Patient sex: F
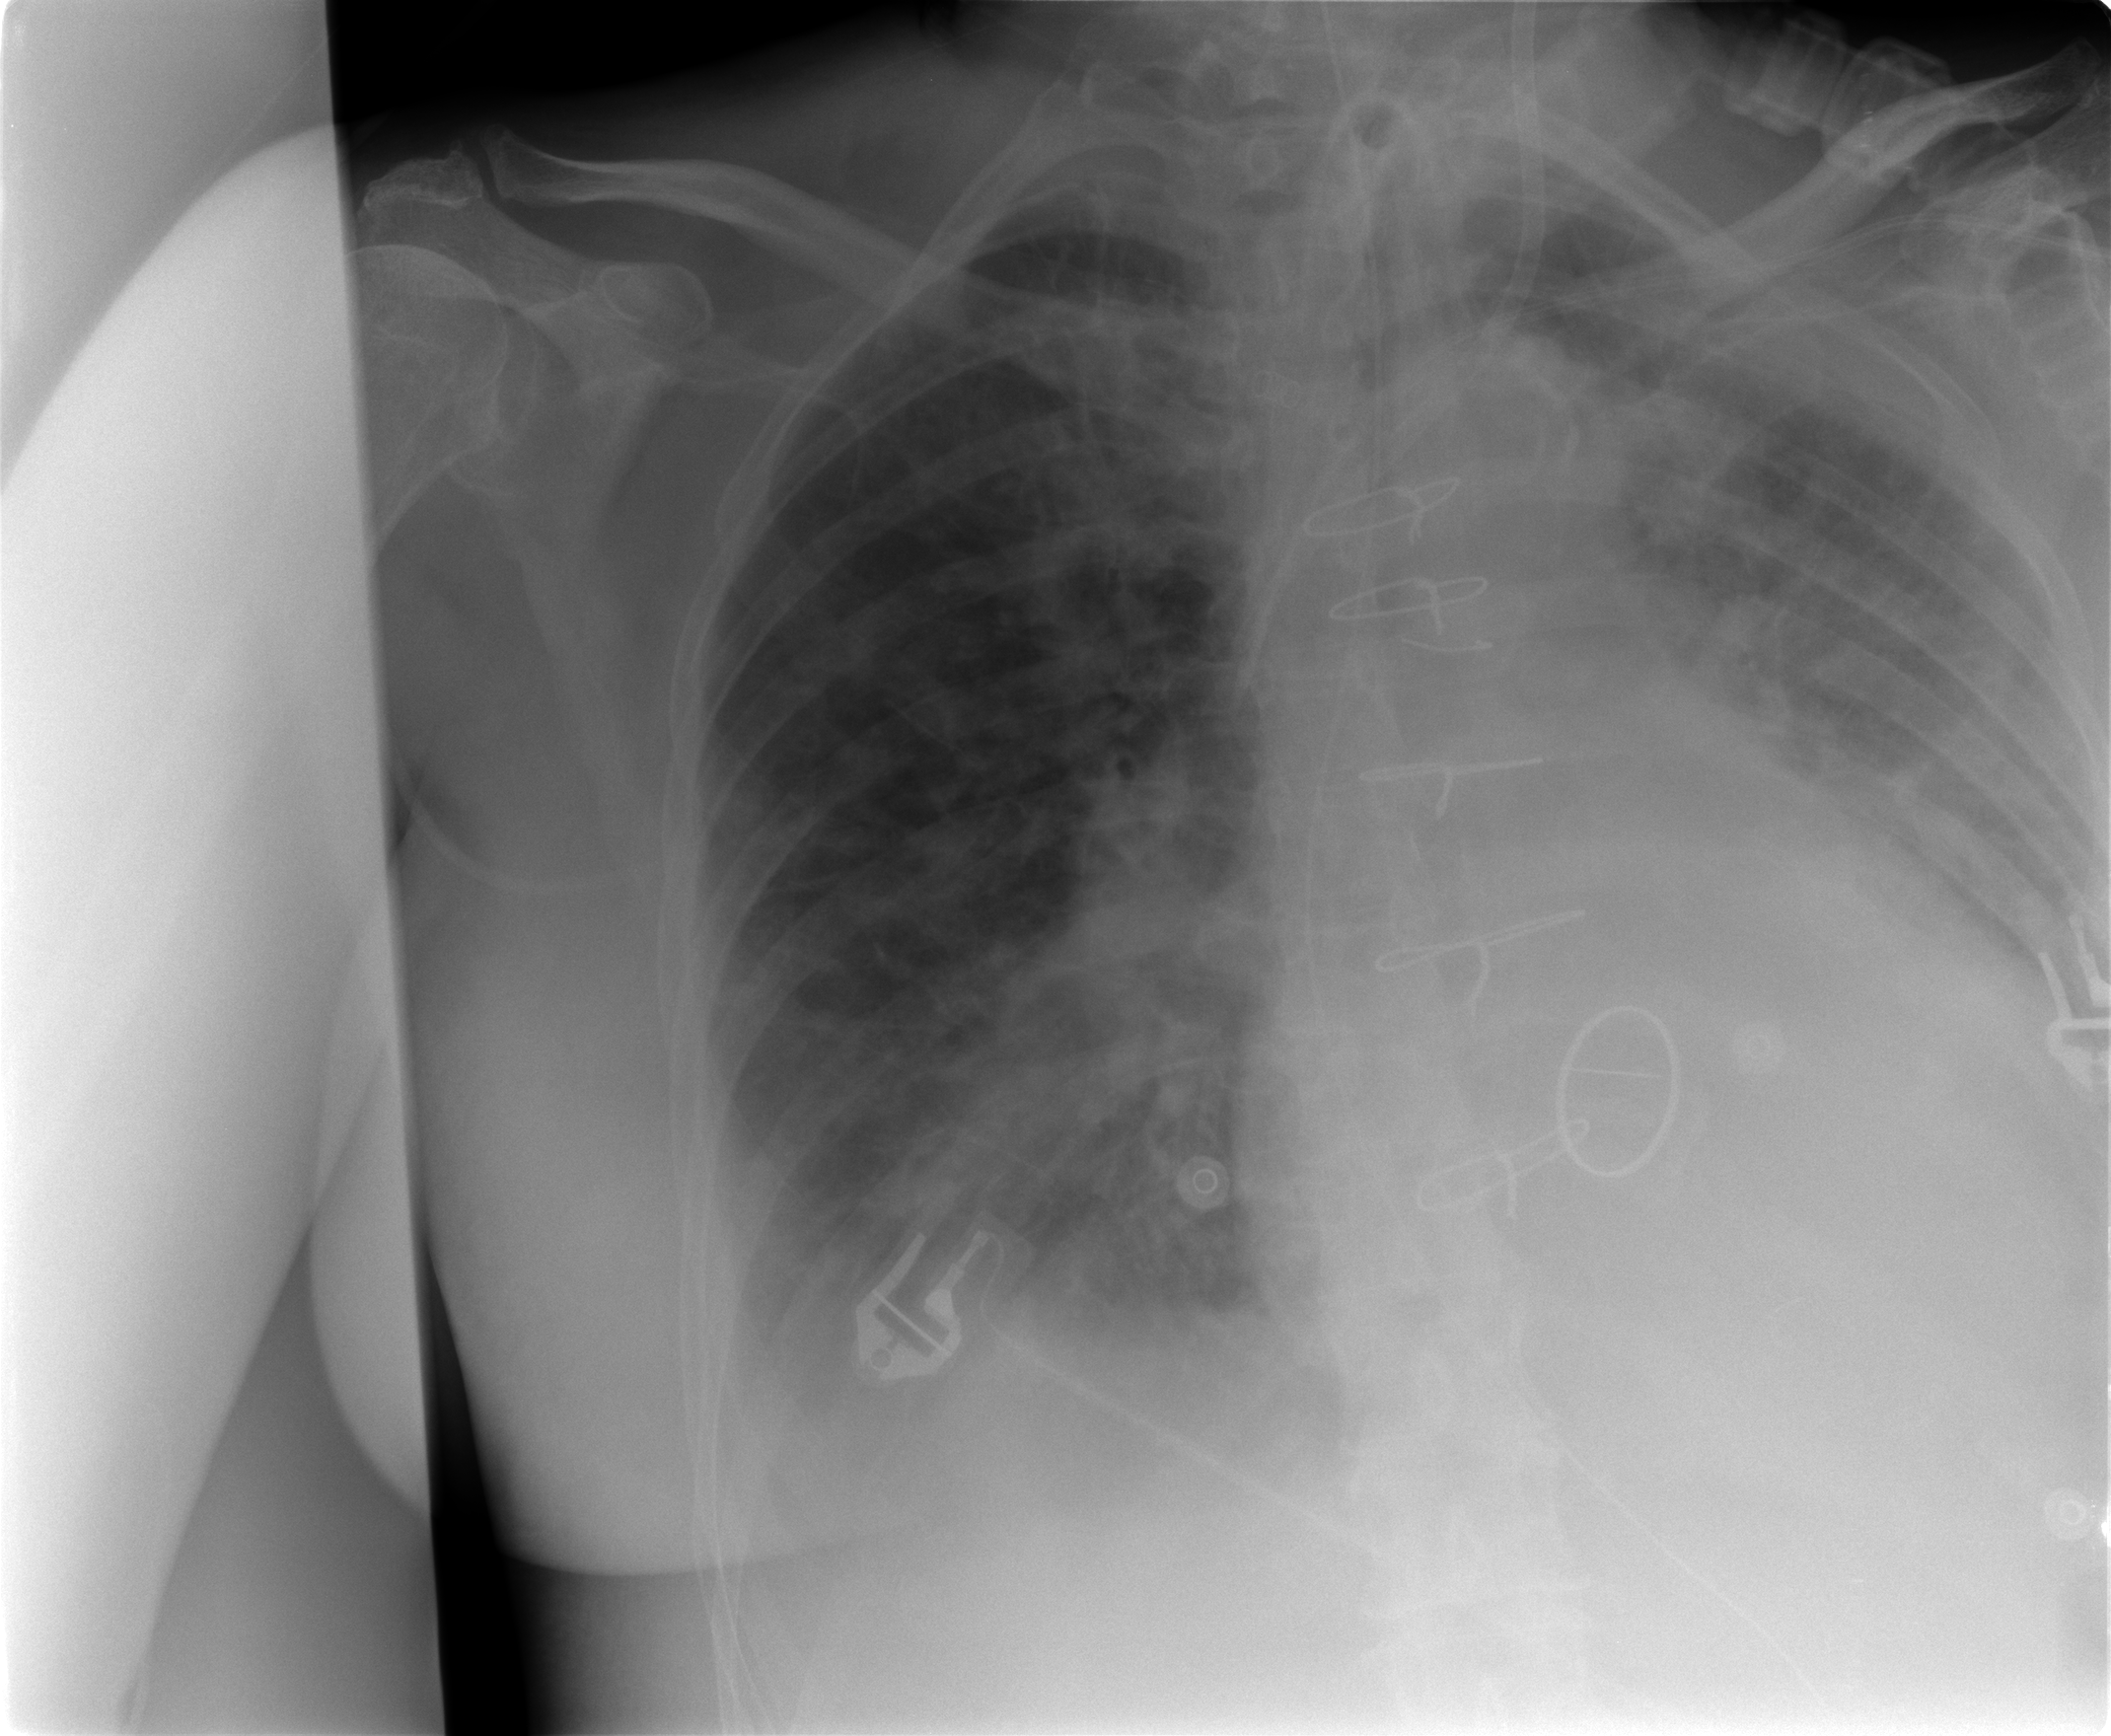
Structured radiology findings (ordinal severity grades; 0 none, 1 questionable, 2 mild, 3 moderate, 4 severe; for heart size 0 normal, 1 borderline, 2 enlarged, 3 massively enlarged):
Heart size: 2
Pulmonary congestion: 3
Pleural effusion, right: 2
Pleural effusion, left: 2
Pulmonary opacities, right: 2
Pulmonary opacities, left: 2
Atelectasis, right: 2
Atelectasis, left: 2